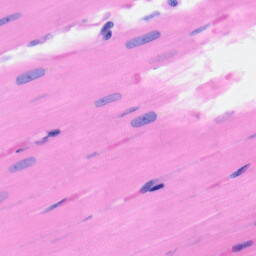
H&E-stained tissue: Heart